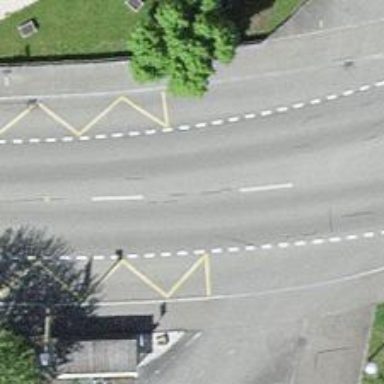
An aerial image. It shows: Bus stop equipped with public transport stop position.